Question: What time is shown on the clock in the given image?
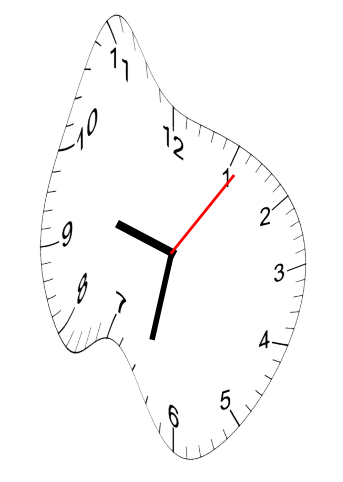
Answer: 09:32:06